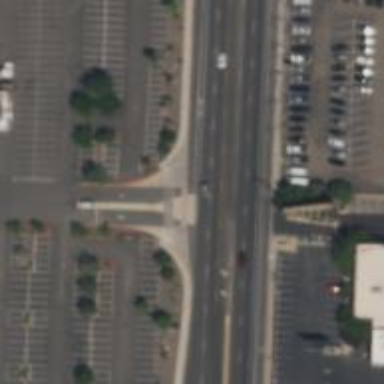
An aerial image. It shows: Secondary road with asphalt surface and separate sidewalk.